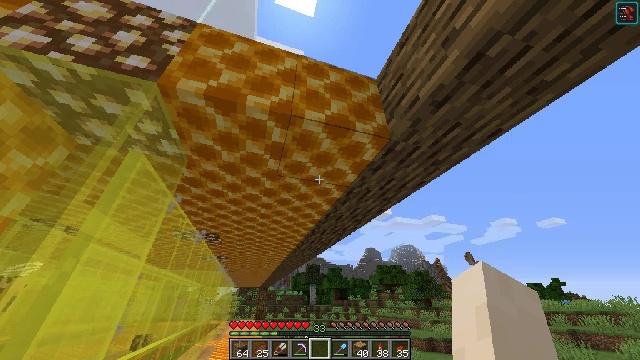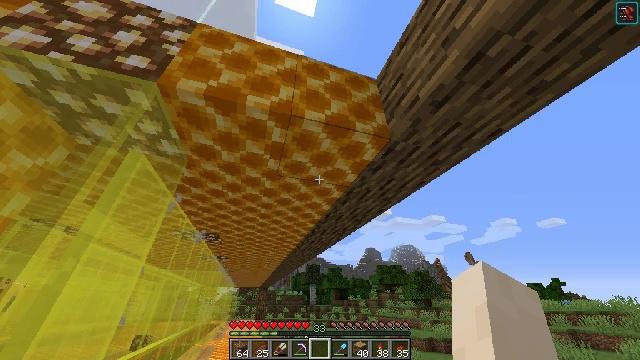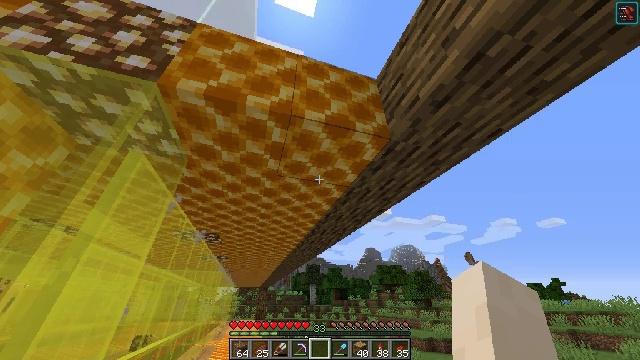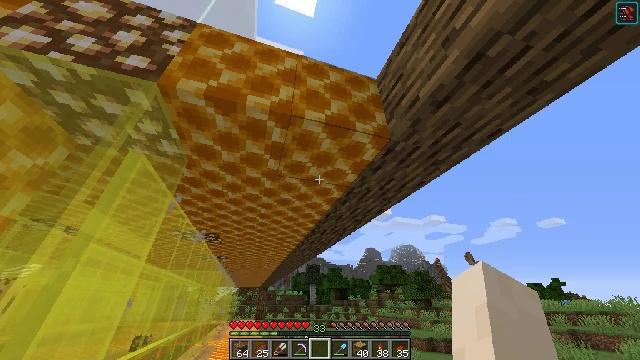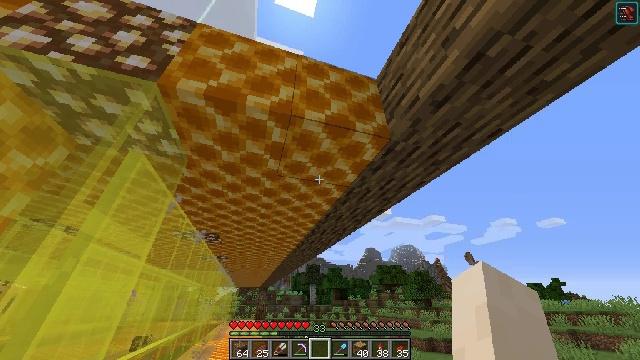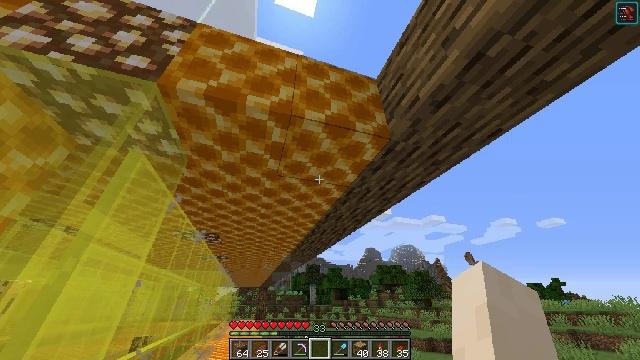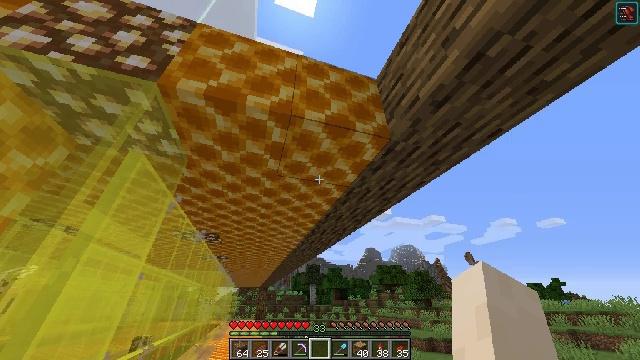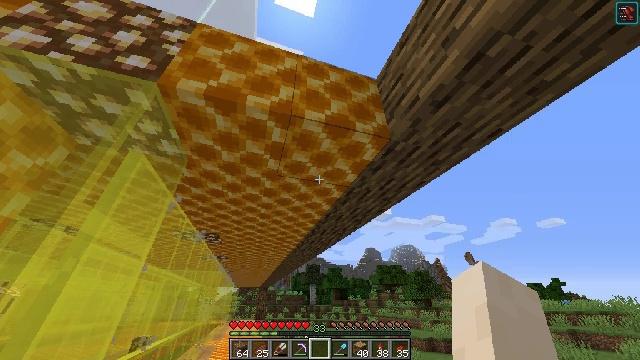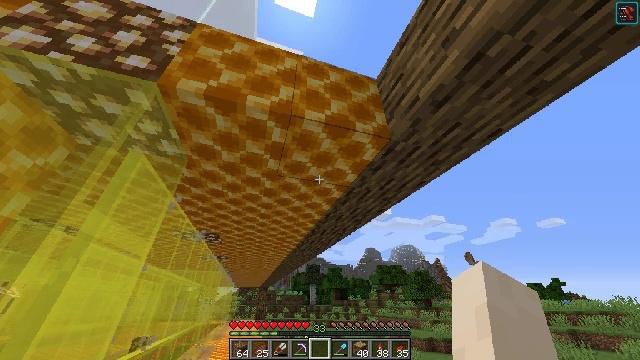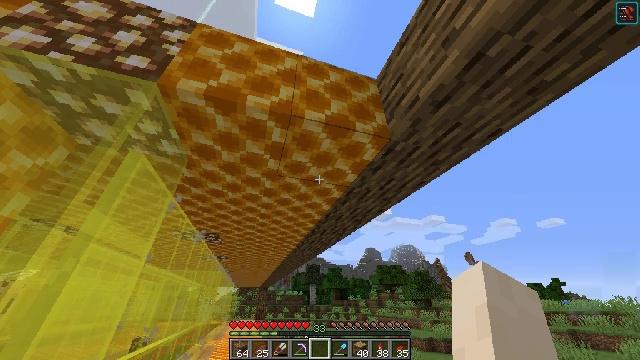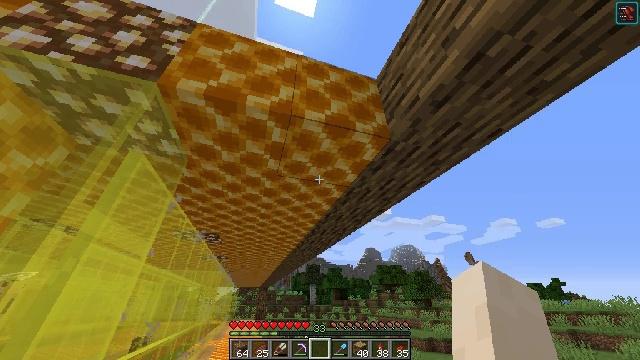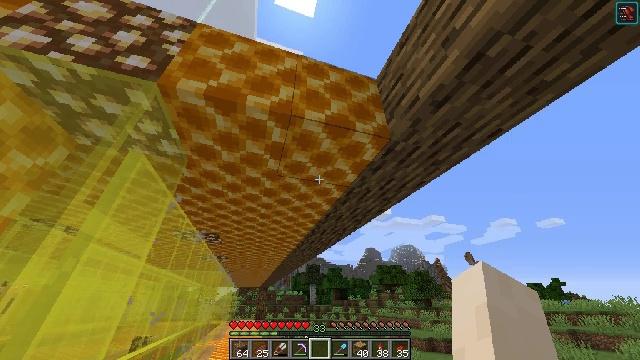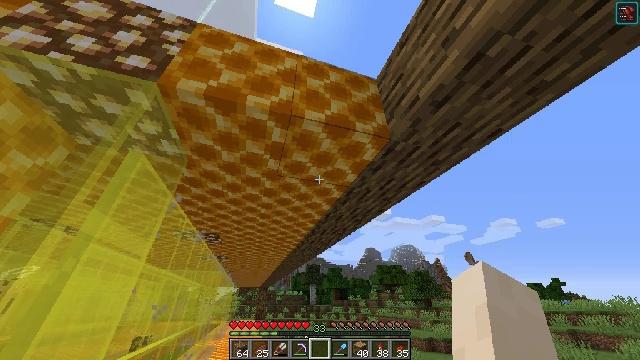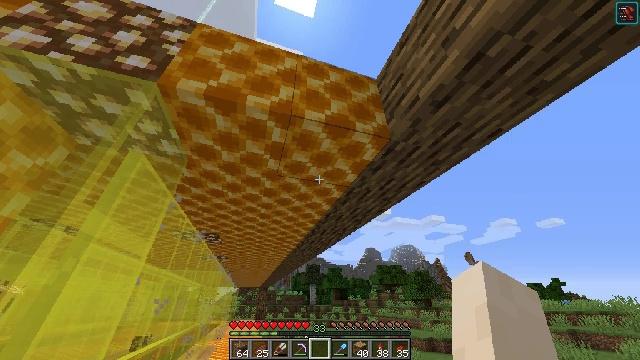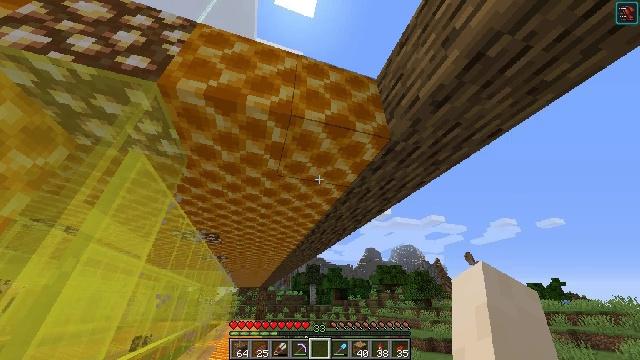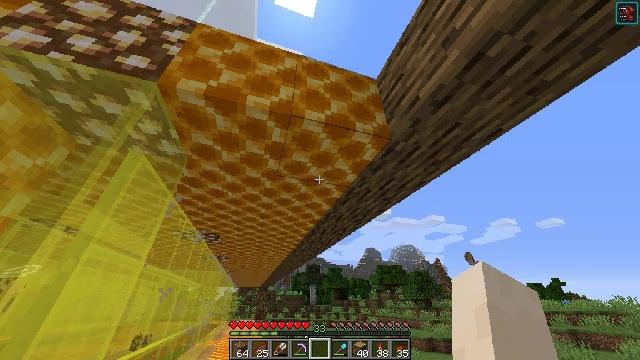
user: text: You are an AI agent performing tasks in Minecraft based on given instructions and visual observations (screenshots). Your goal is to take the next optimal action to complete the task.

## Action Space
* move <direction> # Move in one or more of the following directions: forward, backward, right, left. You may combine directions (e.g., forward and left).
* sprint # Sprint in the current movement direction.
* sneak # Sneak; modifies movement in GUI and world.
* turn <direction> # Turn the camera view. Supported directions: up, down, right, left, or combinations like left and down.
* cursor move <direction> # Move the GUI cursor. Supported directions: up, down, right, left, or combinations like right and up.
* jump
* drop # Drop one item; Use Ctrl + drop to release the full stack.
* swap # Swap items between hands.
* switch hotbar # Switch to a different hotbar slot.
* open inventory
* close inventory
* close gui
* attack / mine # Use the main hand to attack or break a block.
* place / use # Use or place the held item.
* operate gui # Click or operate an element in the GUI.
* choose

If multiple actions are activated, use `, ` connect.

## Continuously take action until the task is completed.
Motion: motion action
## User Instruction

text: Open the crafting table to make a honeycomb block with honeycombs.
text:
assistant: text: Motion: no_op
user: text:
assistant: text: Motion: no_op
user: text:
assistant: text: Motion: no_op
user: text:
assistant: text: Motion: no_op
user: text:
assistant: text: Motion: no_op
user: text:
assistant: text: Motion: no_op
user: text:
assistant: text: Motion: no_op
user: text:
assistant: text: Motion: no_op
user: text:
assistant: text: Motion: no_op
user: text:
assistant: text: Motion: no_op
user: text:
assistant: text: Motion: no_op
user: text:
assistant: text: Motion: no_op
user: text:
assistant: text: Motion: no_op
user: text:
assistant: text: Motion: no_op
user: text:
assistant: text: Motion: no_op
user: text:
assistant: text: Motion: no_op
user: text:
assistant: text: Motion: no_op
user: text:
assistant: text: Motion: no_op
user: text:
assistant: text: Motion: no_op
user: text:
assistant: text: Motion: no_op
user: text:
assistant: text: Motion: no_op
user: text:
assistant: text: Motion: no_op
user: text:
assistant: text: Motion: no_op
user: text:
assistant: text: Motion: no_op
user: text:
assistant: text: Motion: no_op
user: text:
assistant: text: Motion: no_op
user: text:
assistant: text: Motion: no_op
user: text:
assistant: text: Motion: no_op
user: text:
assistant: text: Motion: no_op
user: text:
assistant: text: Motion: no_op